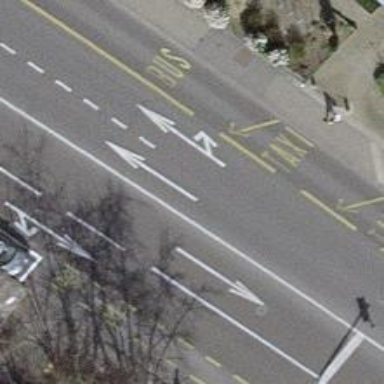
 and shared bus-cyclist lane on the right side."